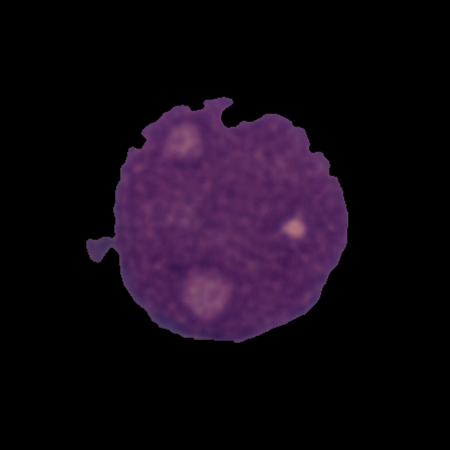
Label: cancer